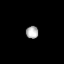
Tissue: lung
Cell type: Epithelial cells
Senescence score: 0.2159
Nuclear area (px): 157
Mean DAPI intensity: 166.987